Question: I have made a scraping script to download information from a certain websites into a database,which is used further for monitoring historic listing information and their aggregate counts.
Here is the structure of the table:
'''
CREATE TABLE IF NOT EXISTS 'biz_listing' (
'id' bigint(11) NOT NULL,
'lid' bigint(11) NOT NULL,
'cid' bigint(11) NOT NULL,
'name' varchar(300) NOT NULL,
'type' enum('homeservices','restaurants') NOT NULL,
'location' varchar(300) NOT NULL,
'businessID' varchar(300) NOT NULL,
'reviewcount' int(6) NOT NULL,
'rating' decimal(10,1) NOT NULL,
'city' varchar(300) NOT NULL,
'categories' varchar(300) NOT NULL,
'result_month' varchar(10) NOT NULL,
'updated_date' date NOT NULL,
KEY 'businessID' ('businessID'),
KEY 'updated_date' ('updated_date')
) ENGINE=MyISAM DEFAULT CHARSET=utf8;
'''
The script has collected about 3.5 million results so far,but currently due to the large number of records in the table the script is taking large time in query execution and results in time out issues.We have certain queries to make reports based on the results populated.The scraping script is live and is populating results,but currently I cannot make reports based on the aggregate functions.
For reference ,here is the query used for aggregate reports:
'''
SELECT
COUNT(t.'type') AS count,
COUNT(t.'businessID') AS bizcount,
SUM(t.reviewcount) AS reviewcount,
t.'type',t.'location' as city
FROM 'biz_listing' t
INNER JOIN ( SELECT 'businessID',count(*) c
FROM 'biz_listing'
where
DATE_FORMAT('updated_date', '%m %Y')
BETWEEN '01 2014' AND '02 2014'
group by 'businessID' HAVING c = 2 ) t2 ON t2.'businessID' = t.'businessID'
where DATE_FORMAT(t.'updated_date', '%m %Y')= '01 2014'
and t.type='homeservices'
GROUP BY t.location, t.result_month
'''
Now query execution from the table is taking much time and often the process fails.

Does storing all the data in a single table is the reason for this ? The current script is set to continue scraping information to the same table itself. I can't bear lose of any data ,also I should make the report making query faster.
In some forums I found that table size is not an issue in these kind of cases and a proper partitioning would help. Since I'm concerned on the data,I'm confused and worried about about making experiments.
Since the table is supposed to have more records later on,does partitioning of table could help me. I got the idea of partitioning just from the reference documents and I confused on how to implement it?
Any suggestions or advise is highly appreciable.I could also provide any supporting information ,if necessary.?
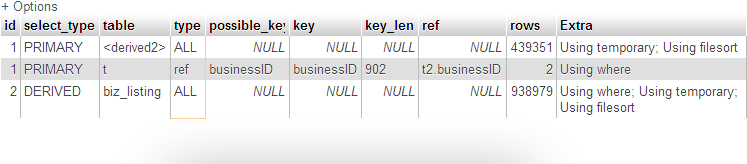
Answer: First thing to do is to remove DATE_FORMAT and just check the dates:-
'''
SELECT
COUNT(t.'type') AS count,
COUNT(t.'businessID') AS bizcount,
SUM(t.reviewcount) AS reviewcount,
t.'type',
t.'location' as city
FROM 'biz_listing' t
INNER JOIN
(
SELECT 'businessID',count(*) c
FROM 'biz_listing'
WHERE updated_date BETWEEN '2014/01/01' AND '2014/02/28'
GROUP BY 'businessID'
HAVING c = 2
) t2 ON t2.'businessID' = t.'businessID'
WHERE updated_date BETWEEN '2014/01/01' AND '2014/02/28'
AND t.type='homeservices'
GROUP BY t.location, t.result_month
'''
Down side of that is you have to specify the last day of the month. You can over come that using LAST_DAY:-
'''
SELECT
COUNT(t.'type') AS count,
COUNT(t.'businessID') AS bizcount,
SUM(t.reviewcount) AS reviewcount,
t.'type',
t.'location' as city
FROM 'biz_listing' t
INNER JOIN
(
SELECT 'businessID',count(*) c
FROM 'biz_listing'
WHERE updated_date BETWEEN '2014/01/01' AND LAST_DAY('2014/02/01')
GROUP BY 'businessID'
HAVING c = 2
) t2 ON t2.'businessID' = t.'businessID'
WHERE updated_date BETWEEN '2014/01/01' AND LAST_DAY('2014/02/01')
AND t.type='homeservices'
GROUP BY t.location, t.result_month
'''
Note that as it is acting on a constant LAST_DAY will be execute once for each time in the query rather than once for each row it is checking.
You probably want to add a covering index on type and update_date on the table as well (ie, one index that has both columns). Similarly add an index covering both businessID and update_date.
EDIT
Looking at your query again, it looks like you are looking for matches on a business id one month which has a record on that month and the next month. If I understand what you want each business can only have 1 record each month (hence you counted them over 2 months and used HAVING ... = 2).
If this is correct then you can maybe do multiple joins, one for each month:-
'''
SELECT
COUNT(t0.type) AS count,
COUNT(t0.businessID) AS bizcount,
SUM(t0.reviewcount) AS reviewcount,
t0.type,
t0.location as city ,
t0.result_month
FROM biz_listing t0
INNER JOIN biz_listing t1
ON t0.businessID = t1.businessID
INNER JOIN biz_listing t2
ON t0.businessID = t2.businessID
WHERE t0.updated_date BETWEEN '2014/01/01' AND LAST_DAY('2014/01/01')
AND t1.updated_date BETWEEN '2014/01/01' AND LAST_DAY('2014/01/01')
AND t2.updated_date BETWEEN '2014/02/01' AND LAST_DAY('2014/02/01')
AND t0.type='homeservices'
GROUP BY t.location, t.type, t.result_month
'''
Note, if I have misunderstood and a businessID can have multiple records each month the this will not work.